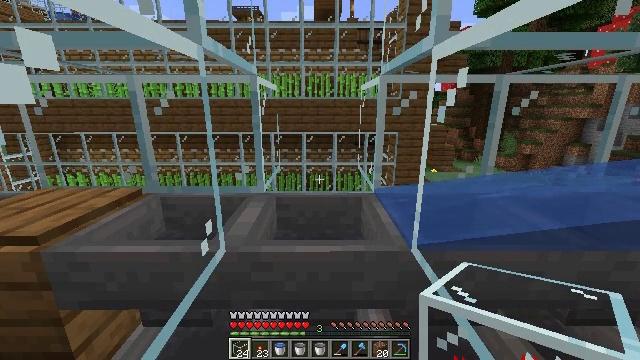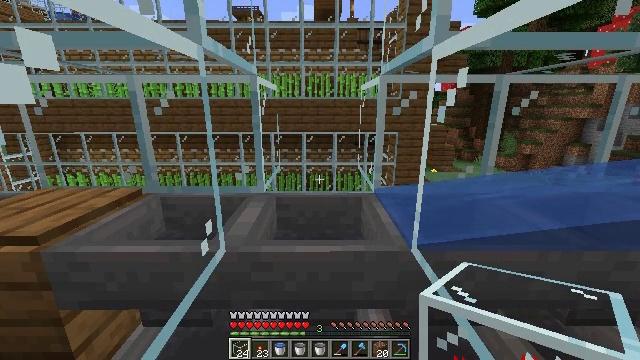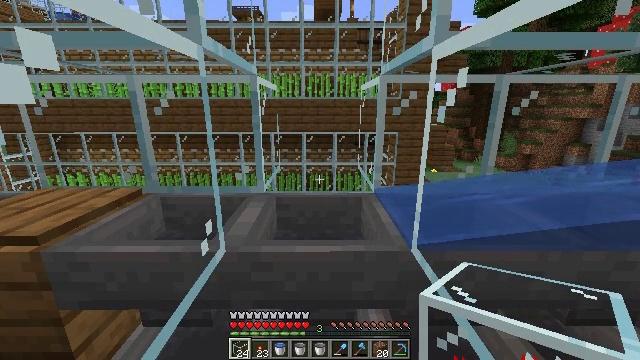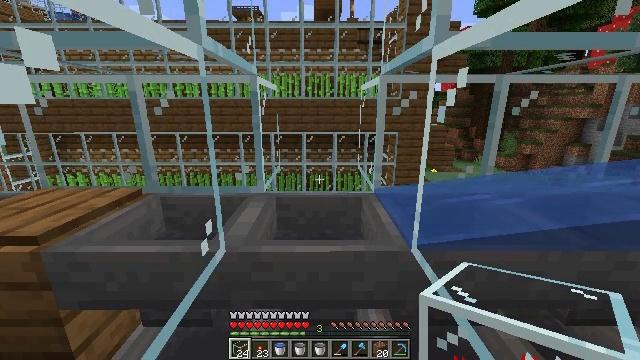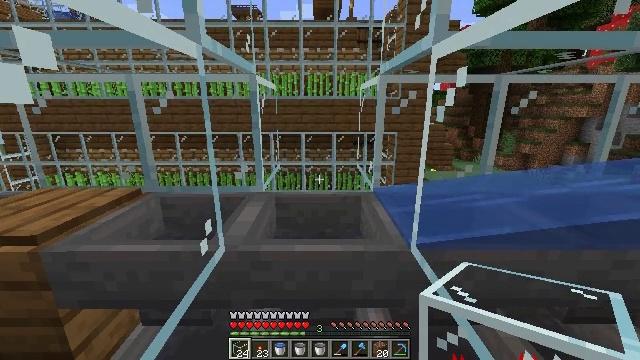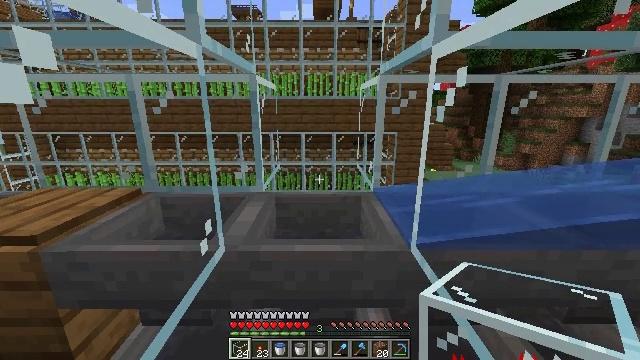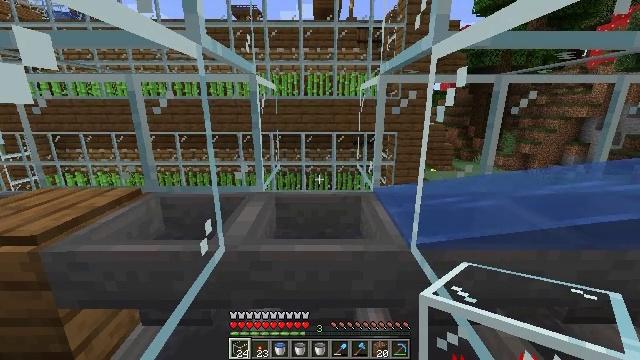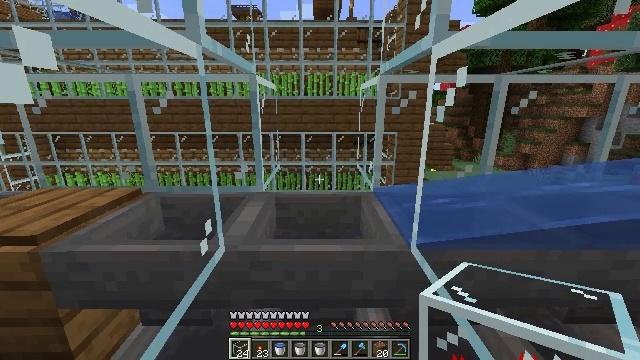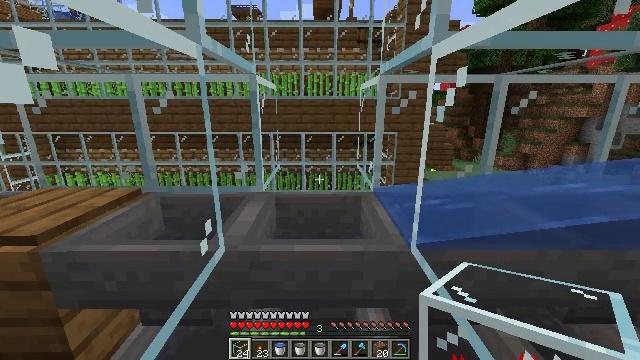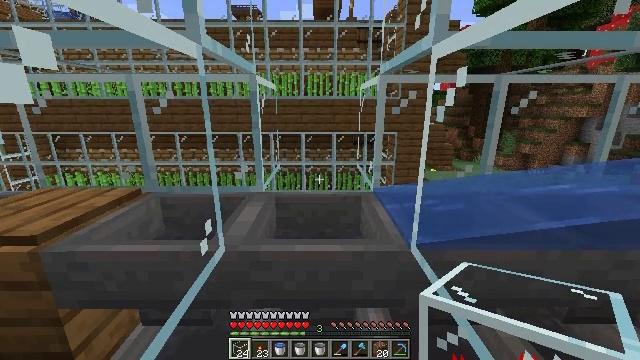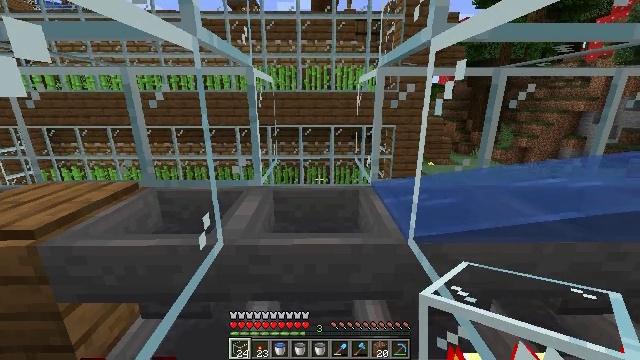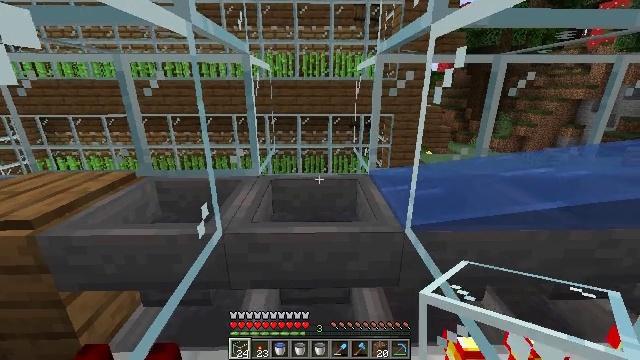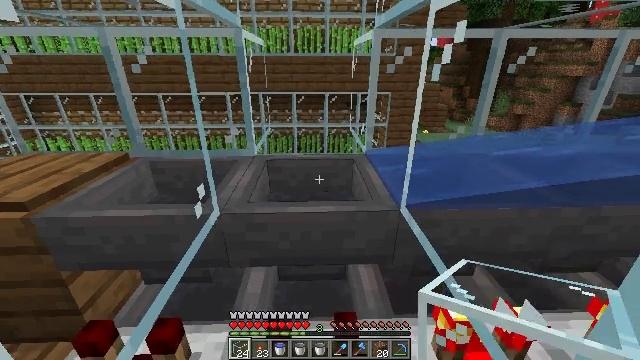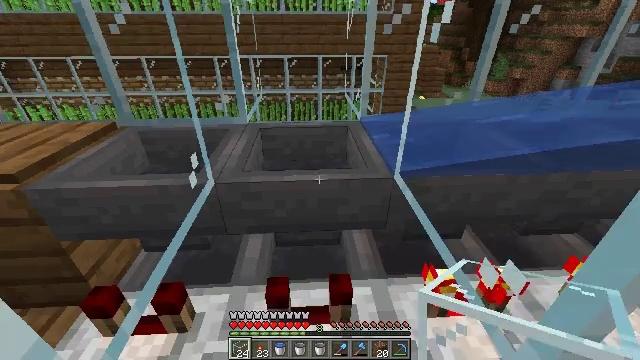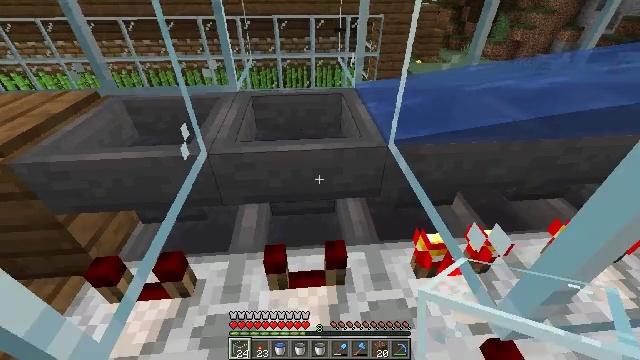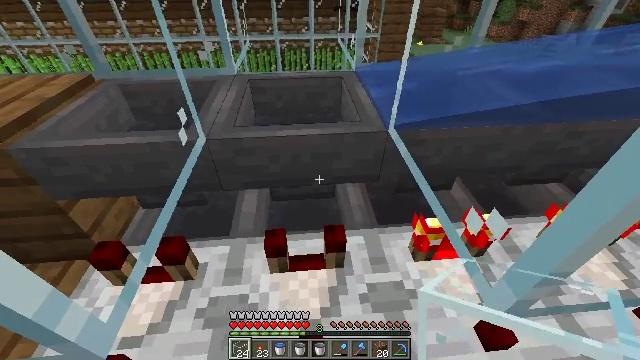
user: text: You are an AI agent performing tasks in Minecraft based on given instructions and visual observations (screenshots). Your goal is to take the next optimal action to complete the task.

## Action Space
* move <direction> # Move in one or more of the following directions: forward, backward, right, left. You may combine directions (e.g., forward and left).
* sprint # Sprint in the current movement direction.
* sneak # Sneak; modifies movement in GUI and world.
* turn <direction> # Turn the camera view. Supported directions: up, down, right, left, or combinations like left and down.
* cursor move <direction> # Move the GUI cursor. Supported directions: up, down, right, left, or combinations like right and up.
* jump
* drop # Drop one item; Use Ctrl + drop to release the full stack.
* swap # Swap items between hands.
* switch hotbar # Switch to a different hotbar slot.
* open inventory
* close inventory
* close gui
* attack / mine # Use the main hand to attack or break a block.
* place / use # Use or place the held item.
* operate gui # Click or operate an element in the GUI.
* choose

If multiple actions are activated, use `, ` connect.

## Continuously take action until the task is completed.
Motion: motion action
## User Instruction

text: Destroy the comparator to move it.
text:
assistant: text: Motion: no_op
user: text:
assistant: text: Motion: no_op
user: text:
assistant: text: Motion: no_op
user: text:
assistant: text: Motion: no_op
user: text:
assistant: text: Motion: no_op
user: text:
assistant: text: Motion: no_op
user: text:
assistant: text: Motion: no_op
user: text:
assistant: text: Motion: no_op
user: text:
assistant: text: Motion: no_op
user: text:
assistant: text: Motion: turn down
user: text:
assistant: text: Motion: turn down
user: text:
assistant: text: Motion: turn down
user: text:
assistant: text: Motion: turn right and down
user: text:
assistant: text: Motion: turn right and down
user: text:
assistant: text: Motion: turn down
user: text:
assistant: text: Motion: no_op
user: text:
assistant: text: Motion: no_op
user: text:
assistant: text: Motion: no_op
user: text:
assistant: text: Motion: no_op
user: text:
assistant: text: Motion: no_op
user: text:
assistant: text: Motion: no_op
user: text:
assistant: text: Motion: no_op
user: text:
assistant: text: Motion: turn left
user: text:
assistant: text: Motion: turn left
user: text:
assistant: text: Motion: no_op
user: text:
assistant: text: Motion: turn left and down
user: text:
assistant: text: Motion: turn down
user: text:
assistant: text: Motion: turn right and down
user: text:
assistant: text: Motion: turn down
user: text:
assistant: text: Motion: no_op